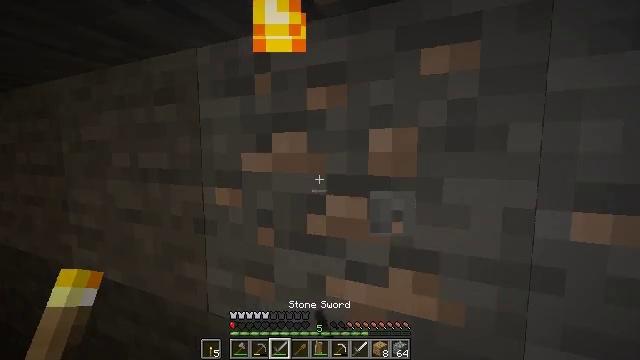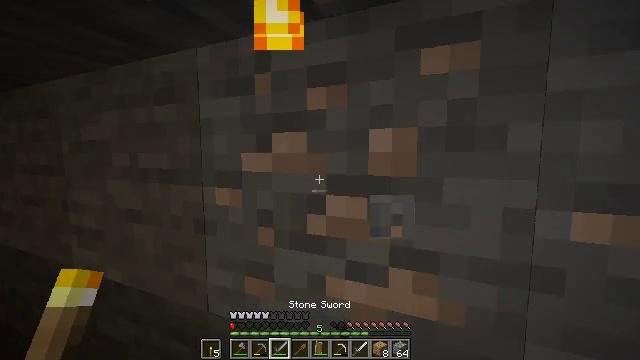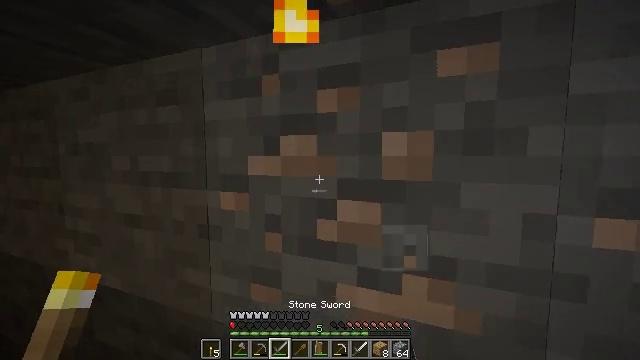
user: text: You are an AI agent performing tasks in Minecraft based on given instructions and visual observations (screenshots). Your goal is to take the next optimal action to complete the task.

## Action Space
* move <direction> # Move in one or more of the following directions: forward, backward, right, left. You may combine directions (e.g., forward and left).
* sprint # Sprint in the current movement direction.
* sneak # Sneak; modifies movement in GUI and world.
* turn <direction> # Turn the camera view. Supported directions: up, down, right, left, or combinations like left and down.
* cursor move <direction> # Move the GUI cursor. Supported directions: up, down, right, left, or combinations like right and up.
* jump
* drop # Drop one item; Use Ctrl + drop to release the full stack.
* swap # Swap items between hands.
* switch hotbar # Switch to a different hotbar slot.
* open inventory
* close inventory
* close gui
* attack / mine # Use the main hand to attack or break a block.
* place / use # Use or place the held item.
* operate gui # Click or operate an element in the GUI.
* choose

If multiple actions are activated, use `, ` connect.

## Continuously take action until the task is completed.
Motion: motion action
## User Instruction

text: Gather the wall torch from the wall.
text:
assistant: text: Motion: no_op
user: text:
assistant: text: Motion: move left
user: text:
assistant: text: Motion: no_op